Interaction volume radius: 5 \u00c5
Interaction volume height: 15 \u00c5
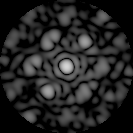
Disorder parameter: 0.5584